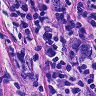
Metastatic tissue present: yes